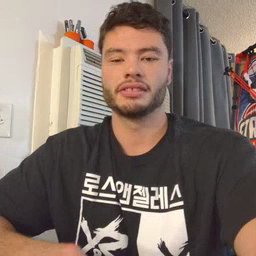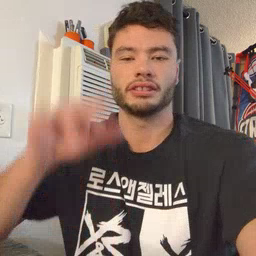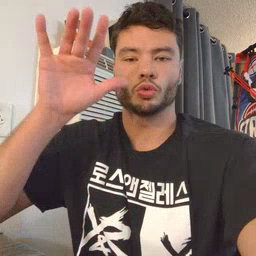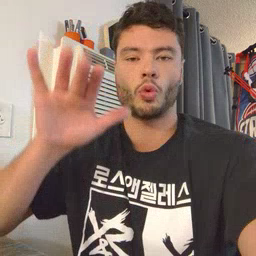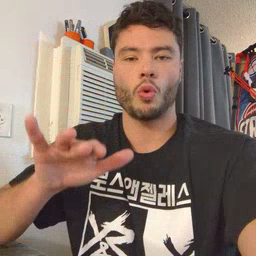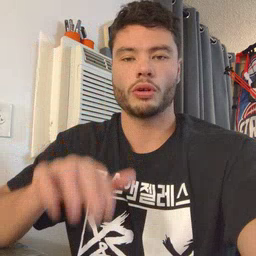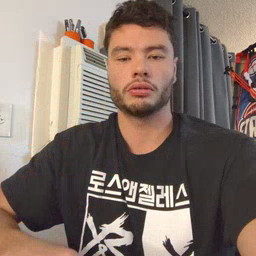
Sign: snow